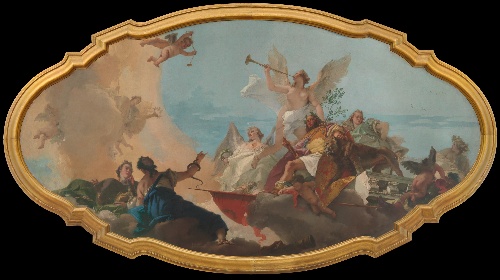
Title: The Glorification of the Barbaro Family
Artist: Giovanni Battista Tiepolo
Artist bio: Italian, Venice 1696–1770 Madrid
Date: ca. 1750
Object type: Painting, ceiling decoration
Classification: Paintings
Medium: Oil on canvas
Dimensions: Irregular oval, 96 x 183 3/4 in. (243.8 x 466.7 cm)
Department: European Paintings
Credit line: Anonymous Gift, in memory of Oliver H. Payne, 1923
Accession year: 1923
Repository: Metropolitan Museum of Art, New York, NY
Tags: Men|Women|Putti|Sky